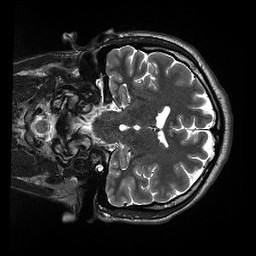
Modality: T2w
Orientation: coronal
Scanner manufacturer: siemens
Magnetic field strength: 3 T
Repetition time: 13.52 s
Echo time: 0.088 s